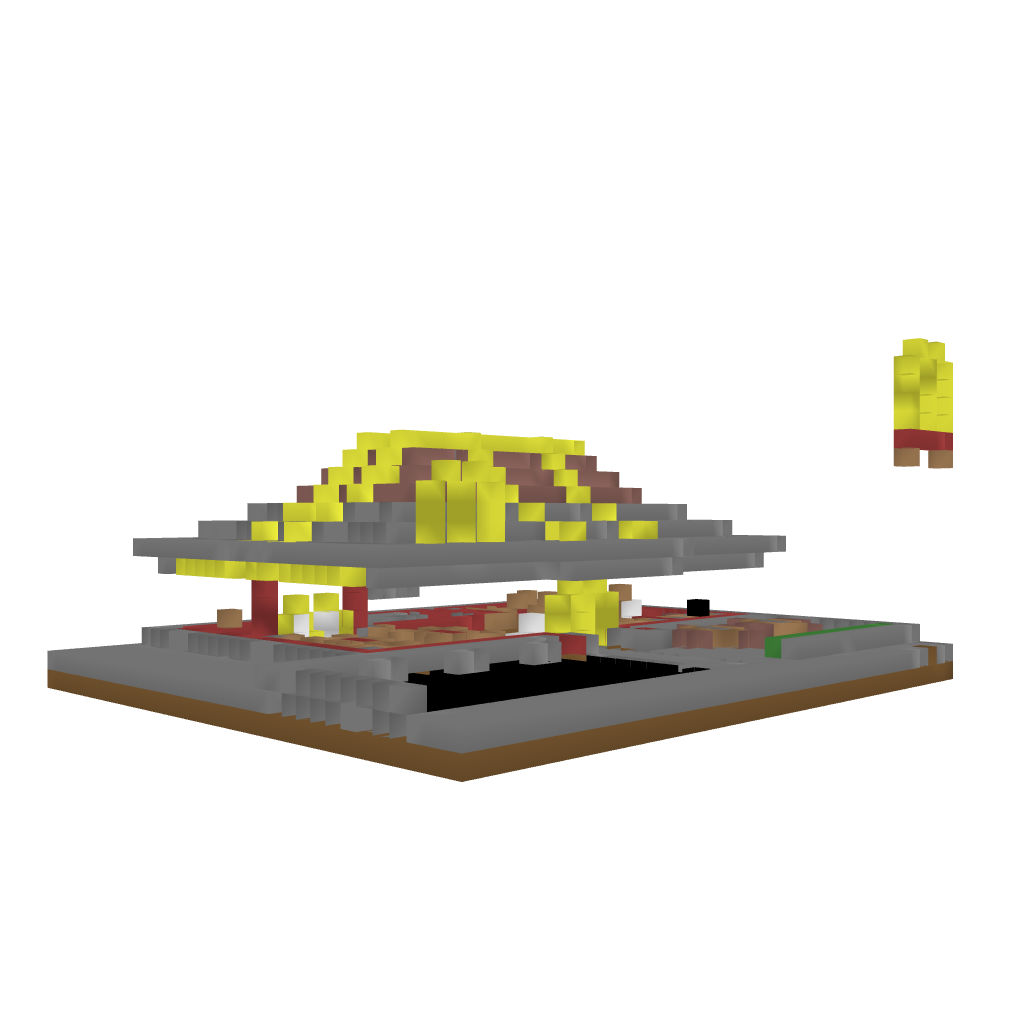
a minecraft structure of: burger shop bad low quality